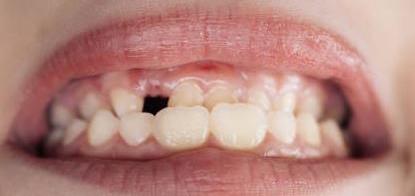
Condition: hypodontia